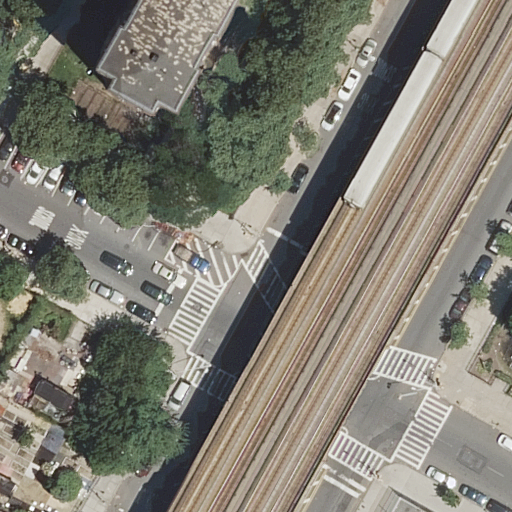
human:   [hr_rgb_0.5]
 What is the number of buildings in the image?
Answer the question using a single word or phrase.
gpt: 3

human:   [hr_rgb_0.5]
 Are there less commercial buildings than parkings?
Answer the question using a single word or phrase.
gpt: yes

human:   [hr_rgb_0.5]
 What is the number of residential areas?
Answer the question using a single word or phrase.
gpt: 2

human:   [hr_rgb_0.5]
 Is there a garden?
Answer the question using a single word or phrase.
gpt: yes

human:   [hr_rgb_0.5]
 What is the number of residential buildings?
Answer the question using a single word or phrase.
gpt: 3

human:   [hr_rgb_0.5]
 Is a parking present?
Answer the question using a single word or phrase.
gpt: yes

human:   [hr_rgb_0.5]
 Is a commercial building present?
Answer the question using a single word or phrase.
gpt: no

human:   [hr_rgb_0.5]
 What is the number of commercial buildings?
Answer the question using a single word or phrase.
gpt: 0

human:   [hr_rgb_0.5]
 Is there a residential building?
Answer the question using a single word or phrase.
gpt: yes

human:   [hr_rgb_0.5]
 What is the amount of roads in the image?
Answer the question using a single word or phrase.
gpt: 5

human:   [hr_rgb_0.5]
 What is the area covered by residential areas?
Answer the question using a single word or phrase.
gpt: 18619m2

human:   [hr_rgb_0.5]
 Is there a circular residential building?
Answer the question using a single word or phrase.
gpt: no

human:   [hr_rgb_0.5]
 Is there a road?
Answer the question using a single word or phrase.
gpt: yes

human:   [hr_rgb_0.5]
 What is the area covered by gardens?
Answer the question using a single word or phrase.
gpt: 360m2

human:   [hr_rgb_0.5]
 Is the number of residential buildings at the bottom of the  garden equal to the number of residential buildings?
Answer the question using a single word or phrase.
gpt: no

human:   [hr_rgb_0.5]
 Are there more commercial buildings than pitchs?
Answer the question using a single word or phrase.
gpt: no

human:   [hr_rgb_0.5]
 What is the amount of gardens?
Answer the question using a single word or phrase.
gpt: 1

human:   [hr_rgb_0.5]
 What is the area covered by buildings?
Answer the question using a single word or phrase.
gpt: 2417m2

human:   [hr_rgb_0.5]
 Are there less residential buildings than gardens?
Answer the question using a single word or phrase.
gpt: no

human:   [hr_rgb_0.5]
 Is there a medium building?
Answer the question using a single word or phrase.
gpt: yes

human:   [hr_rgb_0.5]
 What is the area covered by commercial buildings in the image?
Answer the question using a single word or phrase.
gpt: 0m2

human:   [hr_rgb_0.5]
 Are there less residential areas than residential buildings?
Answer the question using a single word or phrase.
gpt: yes

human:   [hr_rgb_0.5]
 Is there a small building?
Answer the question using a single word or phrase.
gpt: no

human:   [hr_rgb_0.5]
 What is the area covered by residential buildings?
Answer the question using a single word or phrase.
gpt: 2417m2

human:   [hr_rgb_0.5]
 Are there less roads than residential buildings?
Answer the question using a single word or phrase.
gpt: no

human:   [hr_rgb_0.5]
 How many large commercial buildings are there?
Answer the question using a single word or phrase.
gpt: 0

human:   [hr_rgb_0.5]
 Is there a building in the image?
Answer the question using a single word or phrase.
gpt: yes

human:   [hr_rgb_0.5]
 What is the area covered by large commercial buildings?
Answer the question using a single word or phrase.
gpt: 0m2

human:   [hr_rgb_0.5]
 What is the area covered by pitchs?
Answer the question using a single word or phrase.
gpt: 875m2

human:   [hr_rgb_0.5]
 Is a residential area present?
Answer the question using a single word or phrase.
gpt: yes

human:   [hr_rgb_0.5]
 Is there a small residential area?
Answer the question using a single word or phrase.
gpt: no

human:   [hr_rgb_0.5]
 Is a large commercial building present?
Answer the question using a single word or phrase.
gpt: no

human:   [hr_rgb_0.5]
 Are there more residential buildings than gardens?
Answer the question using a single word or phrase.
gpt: yes

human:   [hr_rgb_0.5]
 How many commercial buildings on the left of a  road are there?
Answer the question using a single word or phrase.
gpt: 0

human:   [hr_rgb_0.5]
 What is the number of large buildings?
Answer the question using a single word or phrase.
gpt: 2

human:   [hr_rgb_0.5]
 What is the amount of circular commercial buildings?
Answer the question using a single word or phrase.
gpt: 0

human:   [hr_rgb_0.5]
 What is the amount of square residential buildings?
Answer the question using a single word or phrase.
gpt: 0

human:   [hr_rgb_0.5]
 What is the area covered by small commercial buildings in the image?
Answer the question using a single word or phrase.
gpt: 0m2

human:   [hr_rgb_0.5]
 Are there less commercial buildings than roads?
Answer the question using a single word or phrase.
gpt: yes

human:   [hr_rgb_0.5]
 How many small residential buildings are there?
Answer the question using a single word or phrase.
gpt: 0

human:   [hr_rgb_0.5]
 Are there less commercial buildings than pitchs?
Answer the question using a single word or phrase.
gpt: yes

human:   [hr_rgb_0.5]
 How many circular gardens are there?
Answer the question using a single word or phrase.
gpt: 0

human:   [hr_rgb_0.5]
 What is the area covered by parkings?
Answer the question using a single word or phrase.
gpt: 1218m2

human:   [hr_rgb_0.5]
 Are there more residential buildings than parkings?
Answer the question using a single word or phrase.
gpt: yes

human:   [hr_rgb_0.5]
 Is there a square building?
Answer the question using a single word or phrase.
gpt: no

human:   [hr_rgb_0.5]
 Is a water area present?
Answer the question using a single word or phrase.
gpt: no

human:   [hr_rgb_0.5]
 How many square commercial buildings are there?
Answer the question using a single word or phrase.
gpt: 0

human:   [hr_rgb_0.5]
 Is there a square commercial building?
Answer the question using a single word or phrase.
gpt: no

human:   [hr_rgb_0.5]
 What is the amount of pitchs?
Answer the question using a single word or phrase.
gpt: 1

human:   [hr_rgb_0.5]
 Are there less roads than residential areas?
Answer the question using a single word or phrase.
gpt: no

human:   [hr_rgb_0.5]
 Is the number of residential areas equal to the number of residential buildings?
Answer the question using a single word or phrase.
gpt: no

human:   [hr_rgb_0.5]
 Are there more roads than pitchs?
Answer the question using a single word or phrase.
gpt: yes

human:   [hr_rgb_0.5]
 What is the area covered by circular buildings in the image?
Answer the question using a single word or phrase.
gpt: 0m2

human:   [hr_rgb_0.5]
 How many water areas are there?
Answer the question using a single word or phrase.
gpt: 0

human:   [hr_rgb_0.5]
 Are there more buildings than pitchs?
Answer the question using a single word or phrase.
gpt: yes

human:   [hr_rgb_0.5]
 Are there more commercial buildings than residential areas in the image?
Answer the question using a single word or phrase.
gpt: no

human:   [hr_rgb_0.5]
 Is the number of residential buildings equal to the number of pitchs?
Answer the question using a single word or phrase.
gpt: no

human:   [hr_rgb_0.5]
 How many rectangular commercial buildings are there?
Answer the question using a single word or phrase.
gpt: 0

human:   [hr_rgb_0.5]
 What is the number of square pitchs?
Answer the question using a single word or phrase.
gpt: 0

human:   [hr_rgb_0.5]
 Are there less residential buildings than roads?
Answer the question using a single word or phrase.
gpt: yes

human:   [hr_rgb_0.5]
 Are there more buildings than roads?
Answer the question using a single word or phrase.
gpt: no

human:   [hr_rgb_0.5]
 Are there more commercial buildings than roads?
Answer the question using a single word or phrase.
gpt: no

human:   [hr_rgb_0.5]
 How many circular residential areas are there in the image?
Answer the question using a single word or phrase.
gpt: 0

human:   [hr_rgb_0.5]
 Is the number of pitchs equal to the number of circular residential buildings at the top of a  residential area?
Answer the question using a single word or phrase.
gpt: no